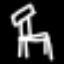
Label: chair